Question: I have a python program:
'''
import sys
from PySide.QtCore import *
from PySide.QtGui import *
from PySide.QtWebKit import *
app = QApplication(sys.argv)
web = QWebView()
web.load(QUrl("htpp://www.google.com"))
web.show()
web.resize(650, 750)
web.setWindowTitle('Website')
sys.exit(app.exec_())
'''
I used google.com just for example. But if i want to make an executable of this program with py2exe but it wont work. I get this error:

With other programs without PySide it does work. But with PySide it doesnt. How can I make it work?
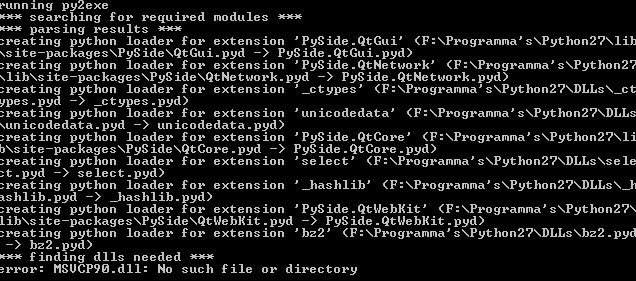
Answer: You need Microsoft Visual C runtime.
You should take a look at this: <URL> . In the py2exe tutorial it explains about the runtime you should install.